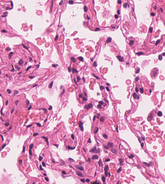
Tumor epithelial tissue: no
Tumor-associated stroma tissue: no
Normal tissue: yes